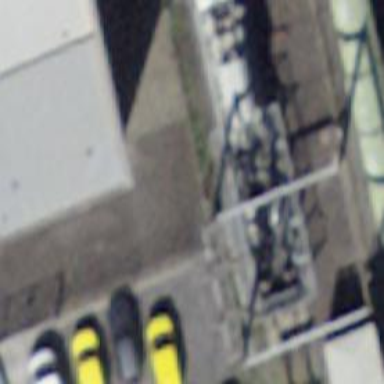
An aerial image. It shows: Building with endpoint.